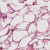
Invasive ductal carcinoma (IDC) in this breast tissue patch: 0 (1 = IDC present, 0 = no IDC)